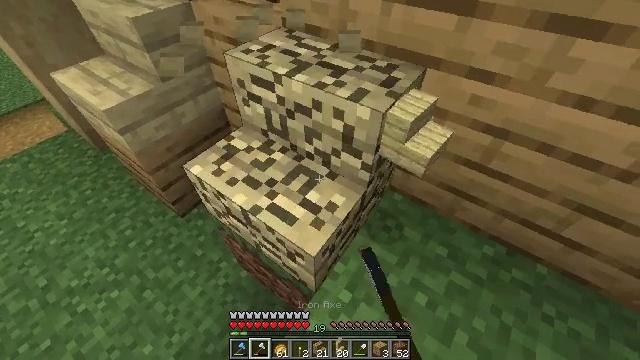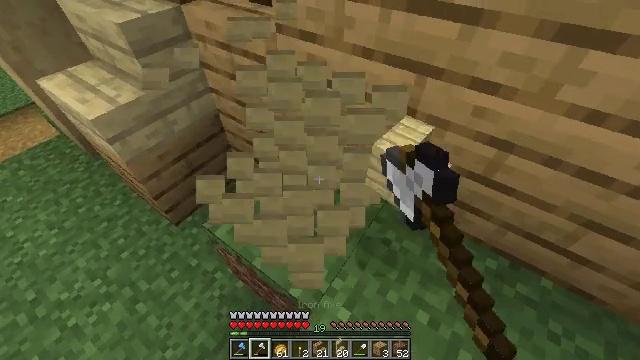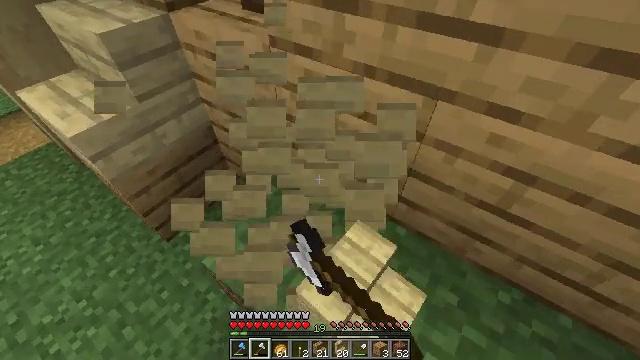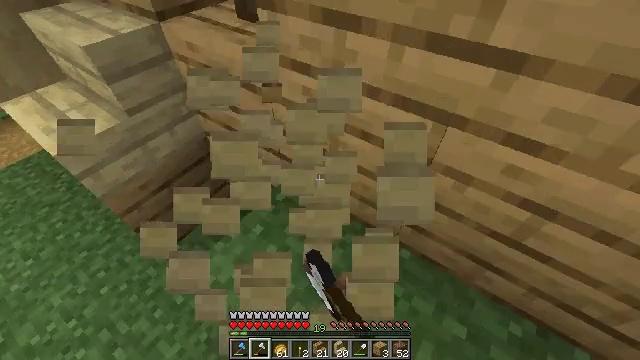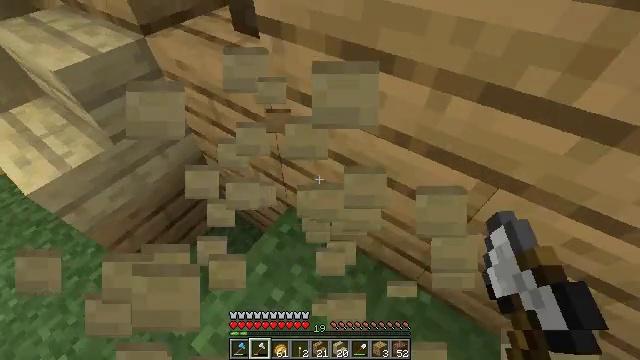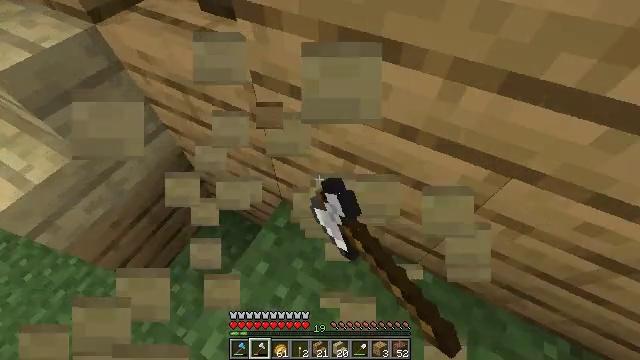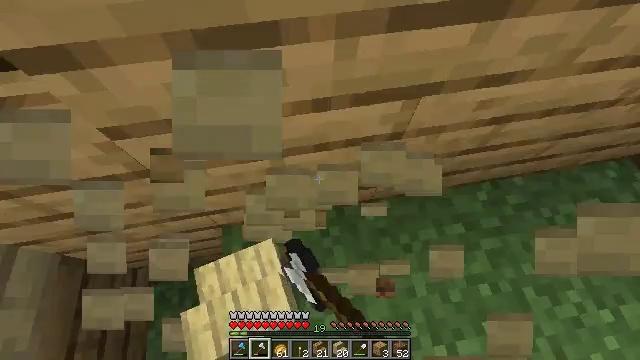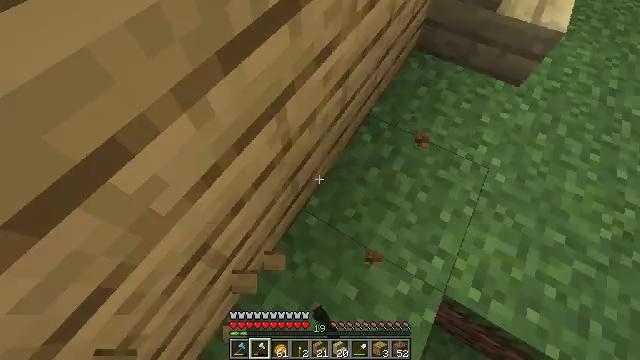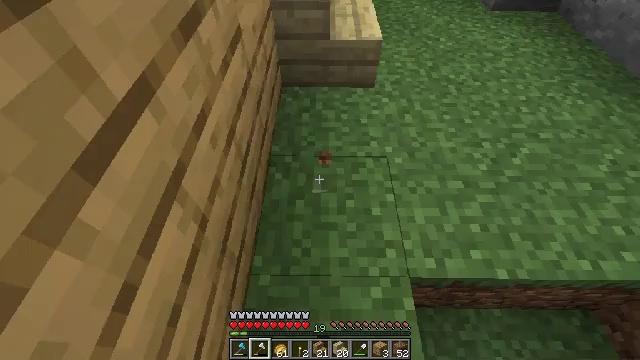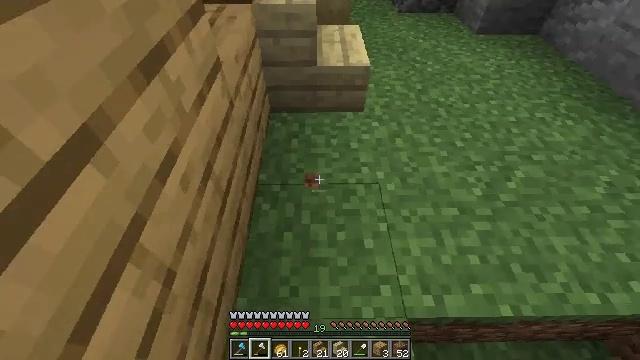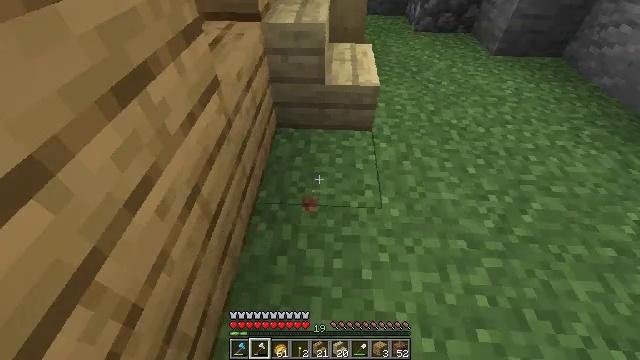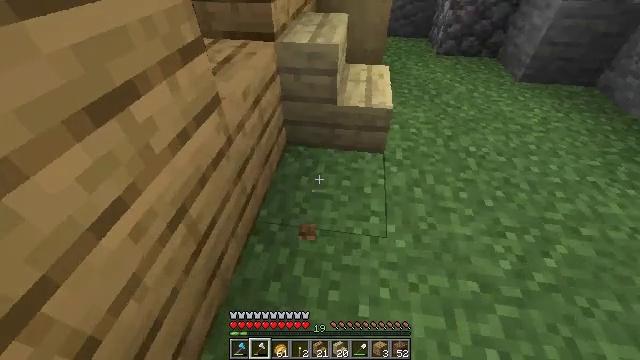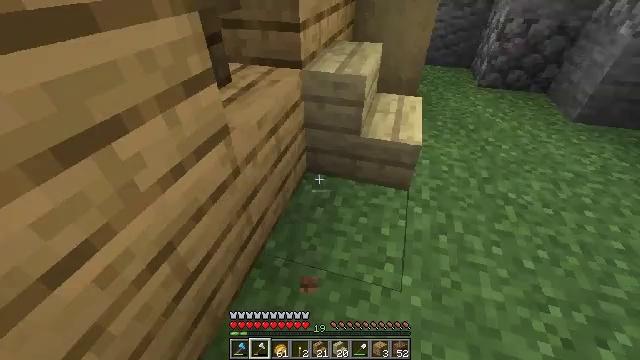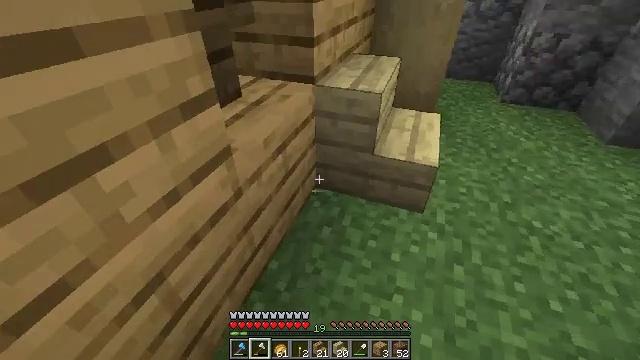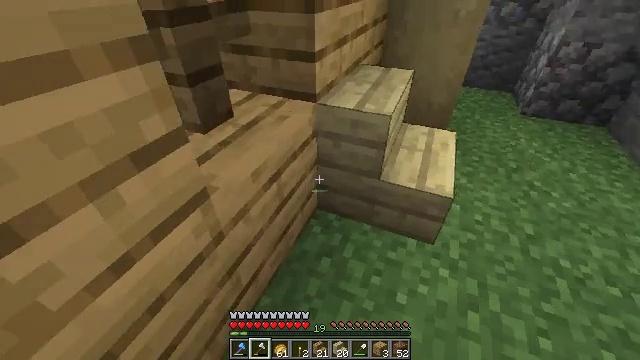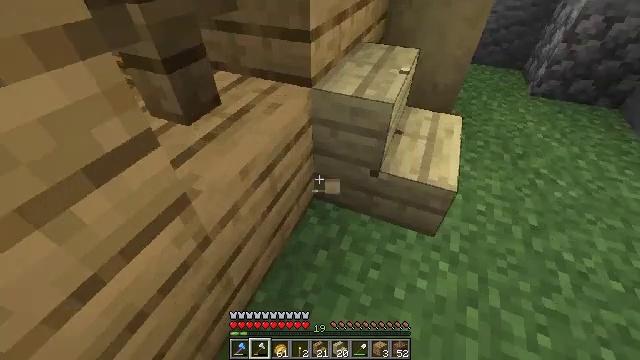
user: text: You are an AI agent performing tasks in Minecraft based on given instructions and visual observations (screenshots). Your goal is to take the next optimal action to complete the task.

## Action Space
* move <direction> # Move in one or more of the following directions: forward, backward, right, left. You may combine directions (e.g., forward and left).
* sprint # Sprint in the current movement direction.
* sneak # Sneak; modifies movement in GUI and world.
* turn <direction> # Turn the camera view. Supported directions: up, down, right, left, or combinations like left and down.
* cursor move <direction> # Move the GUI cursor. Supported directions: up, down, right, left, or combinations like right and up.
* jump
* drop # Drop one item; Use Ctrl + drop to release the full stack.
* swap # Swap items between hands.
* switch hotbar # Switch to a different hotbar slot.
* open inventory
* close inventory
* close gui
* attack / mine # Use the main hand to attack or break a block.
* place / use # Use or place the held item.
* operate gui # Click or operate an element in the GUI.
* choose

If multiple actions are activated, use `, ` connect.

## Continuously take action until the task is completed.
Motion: motion action
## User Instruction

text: Collect the birch stairs for reuse.
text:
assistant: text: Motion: move forward, attack / mine
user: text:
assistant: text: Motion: move forward, attack / mine
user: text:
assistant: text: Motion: move forward, attack / mine
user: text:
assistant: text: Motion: move forward and move left, turn down, attack / mine
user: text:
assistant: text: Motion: move forward and move left, turn right and down, attack / mine
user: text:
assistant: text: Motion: move forward and move left, turn right and down, attack / mine
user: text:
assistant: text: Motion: move forward, turn right and up, attack / mine
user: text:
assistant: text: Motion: move forward and move right, turn right and up
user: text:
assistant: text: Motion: move forward and move right, turn right and up
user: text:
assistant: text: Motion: move forward and move right, turn left and up
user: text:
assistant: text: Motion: move forward and move right, turn left and up
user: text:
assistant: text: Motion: move forward, turn left and up
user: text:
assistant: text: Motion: move forward, turn left and up
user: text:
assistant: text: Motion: move forward, turn left
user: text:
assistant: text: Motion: move forward, turn down, attack / mine
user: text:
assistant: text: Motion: turn right and down, attack / mine
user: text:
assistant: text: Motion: turn right and down, attack / mine
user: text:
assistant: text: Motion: attack / mine
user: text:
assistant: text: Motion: attack / mine
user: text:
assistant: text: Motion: attack / mine
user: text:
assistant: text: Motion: attack / mine
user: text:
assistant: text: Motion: attack / mine
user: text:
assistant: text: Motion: attack / mine
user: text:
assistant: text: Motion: move forward, attack / mine
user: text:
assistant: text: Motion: move forward and move right, attack / mine
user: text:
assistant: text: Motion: move forward and move right, attack / mine
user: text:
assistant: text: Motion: move forward and move right, turn left, attack / mine
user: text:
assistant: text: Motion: move forward and move right, turn left and down, attack / mine
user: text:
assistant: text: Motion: move forward and move right, turn left, attack / mine
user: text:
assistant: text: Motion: move forward and move right, turn left and up, attack / mine